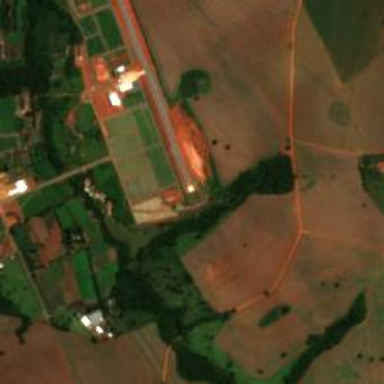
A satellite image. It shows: View of runway in airport.